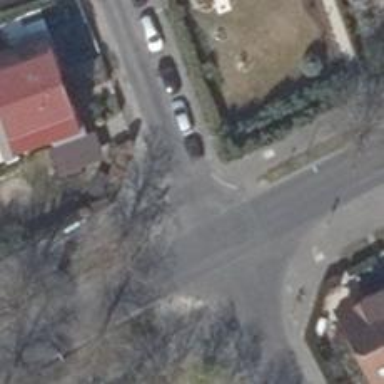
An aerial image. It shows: Unmarked road crossing.